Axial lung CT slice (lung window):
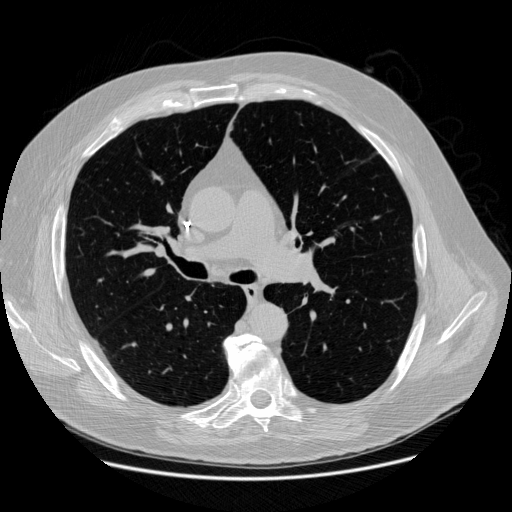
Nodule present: no